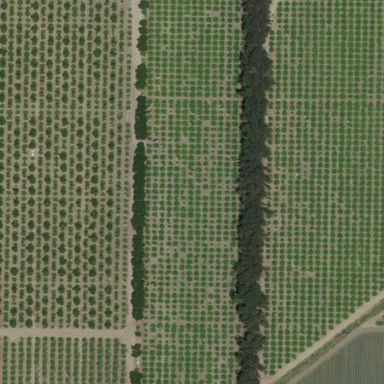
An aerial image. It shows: Orchard.